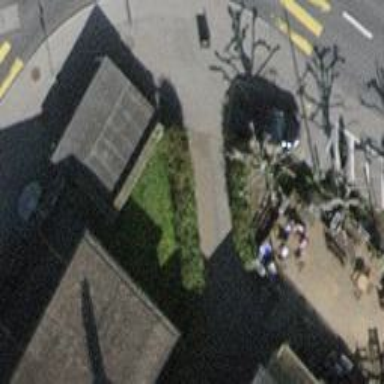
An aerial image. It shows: Pub.